Field crop: maize
Growth stage: 2
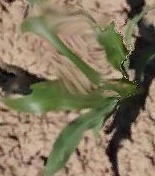
Species: maize